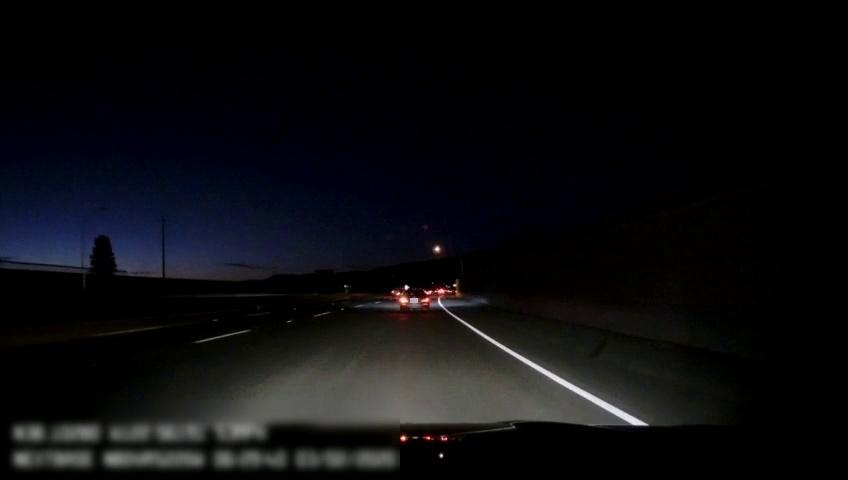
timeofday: Night
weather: Other
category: Drivable Space
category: Vehicles | Car
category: Lanes | Current Lane
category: Lanes | Alternate Lane
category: Lanes | Alternate Lane